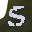
Label: 5